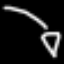
Label: diamond